Field crop: maize
Growth stage: 2
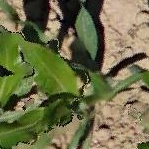
Species: maize